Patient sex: M
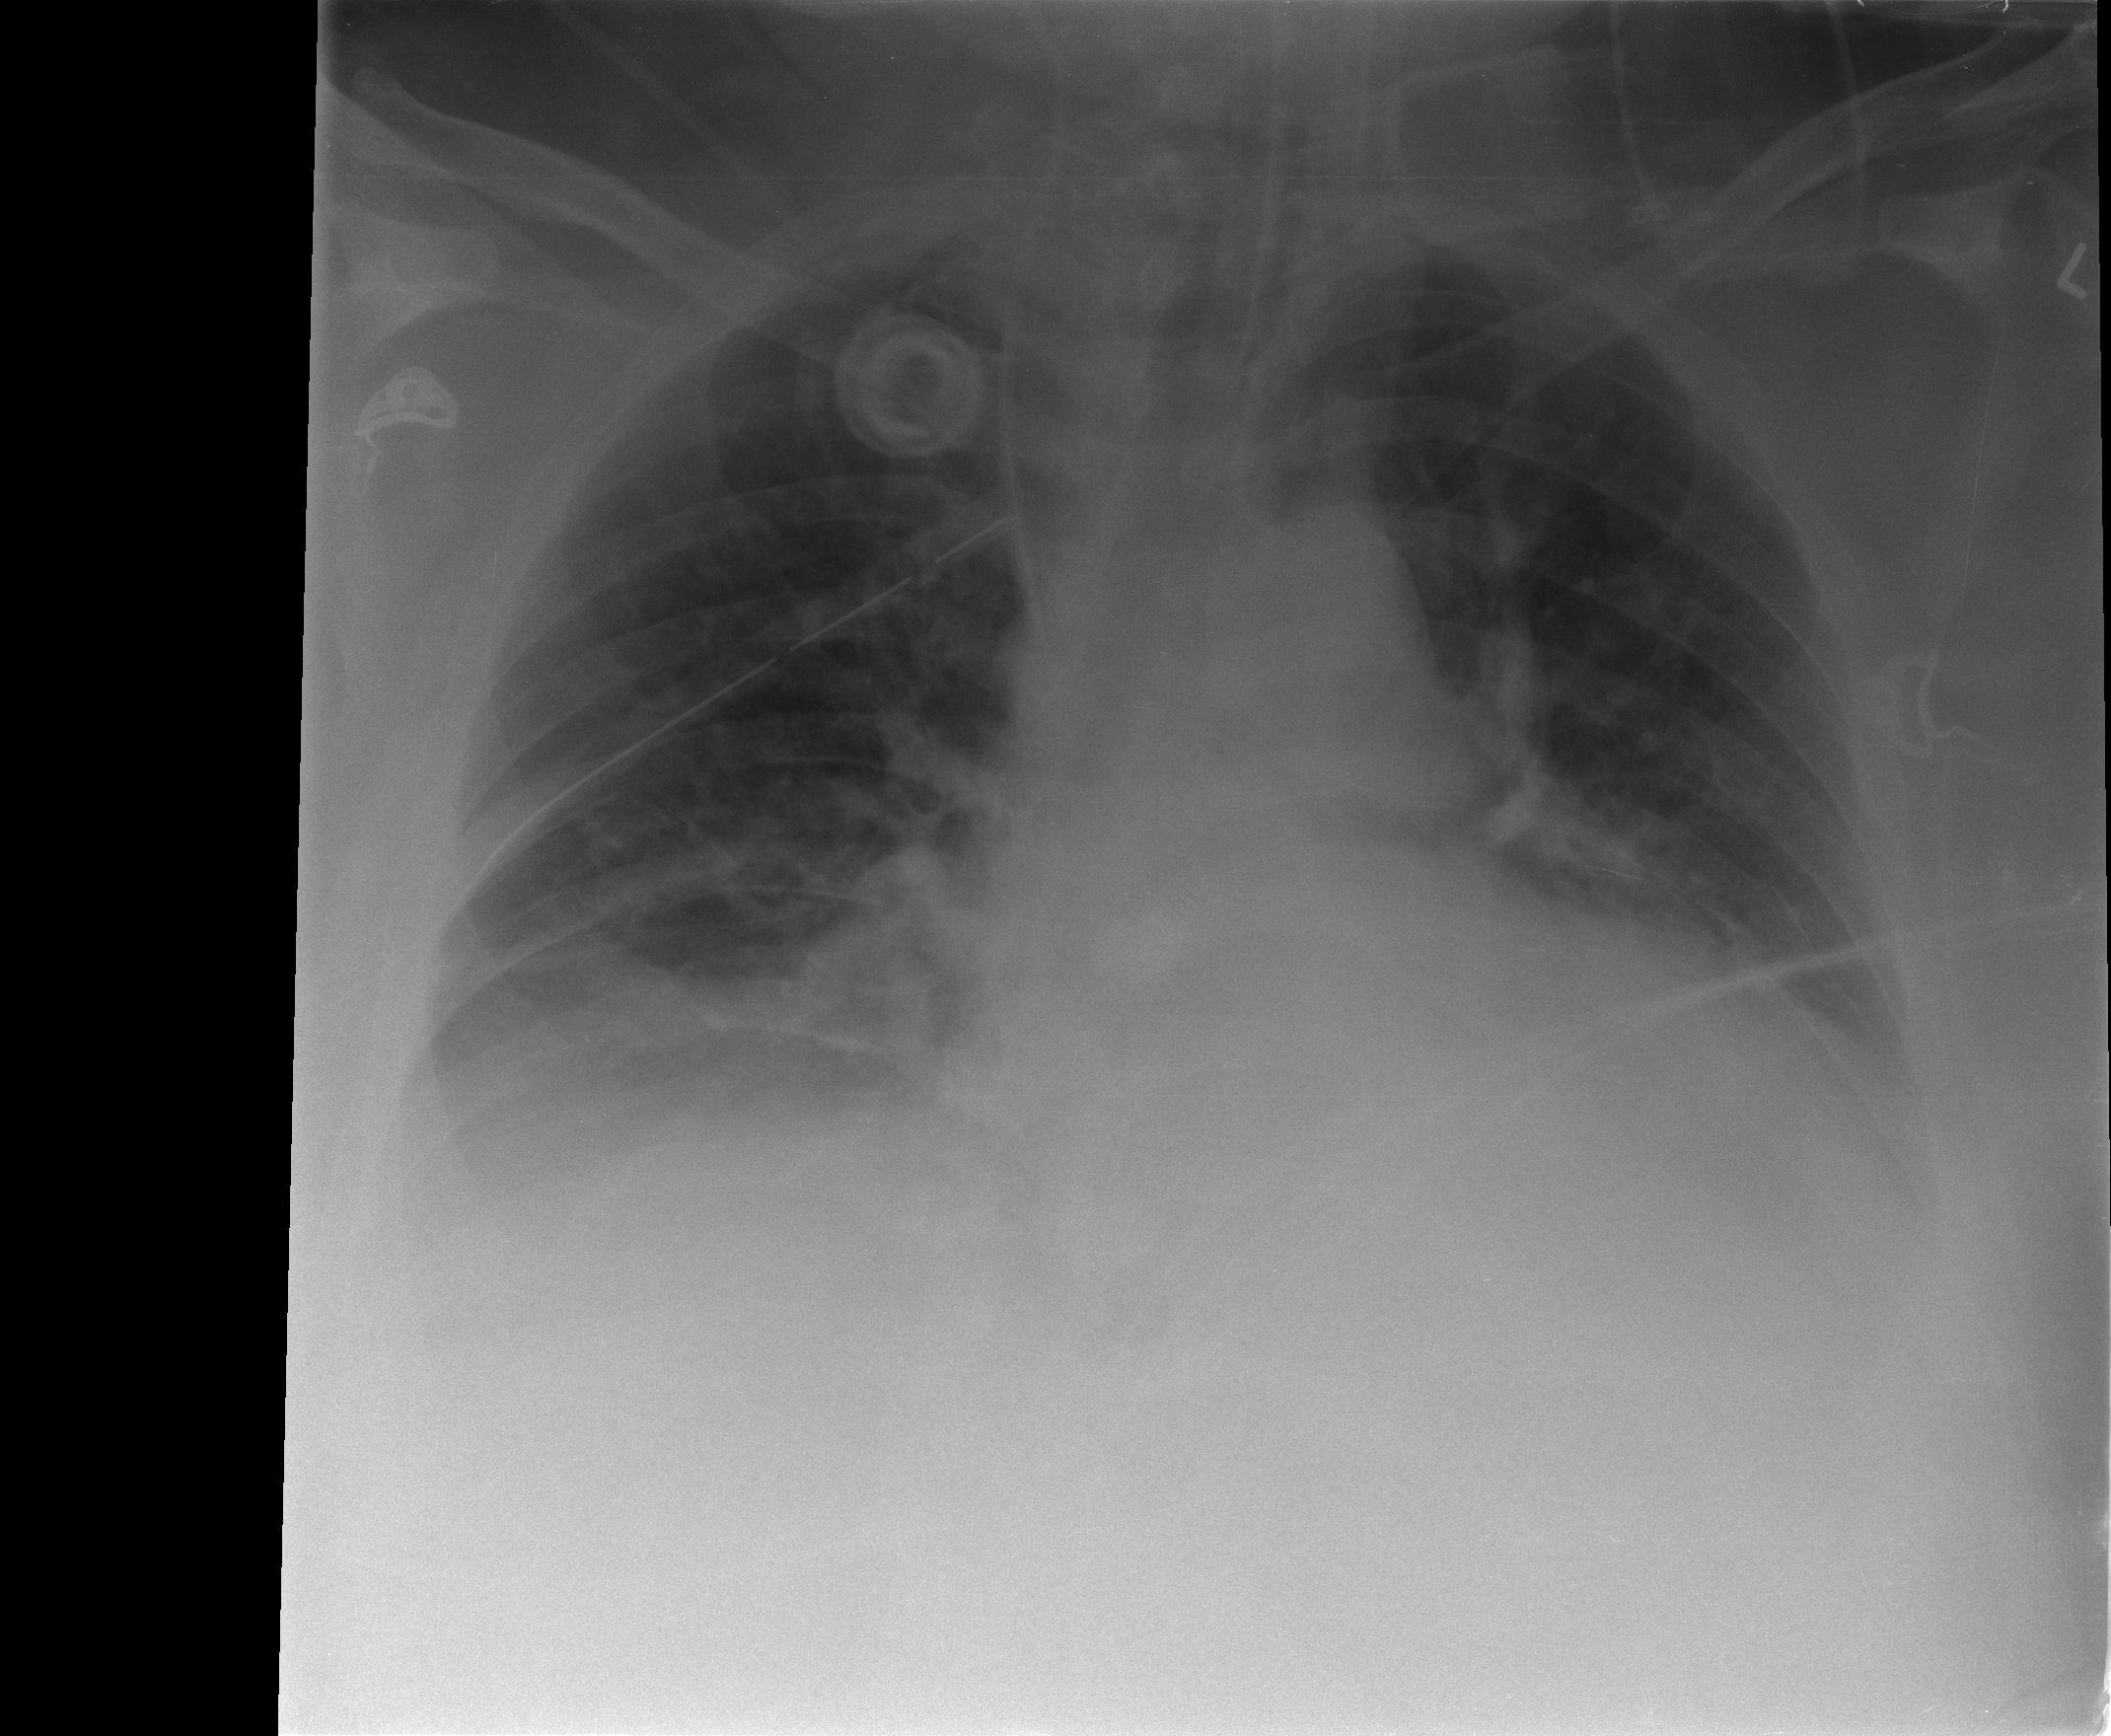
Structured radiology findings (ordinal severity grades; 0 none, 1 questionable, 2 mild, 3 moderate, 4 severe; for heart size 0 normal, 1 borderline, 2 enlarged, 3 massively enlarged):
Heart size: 2
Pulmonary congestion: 0
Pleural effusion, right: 2
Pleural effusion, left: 2
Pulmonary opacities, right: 0
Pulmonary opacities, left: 0
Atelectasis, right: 1
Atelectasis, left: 3